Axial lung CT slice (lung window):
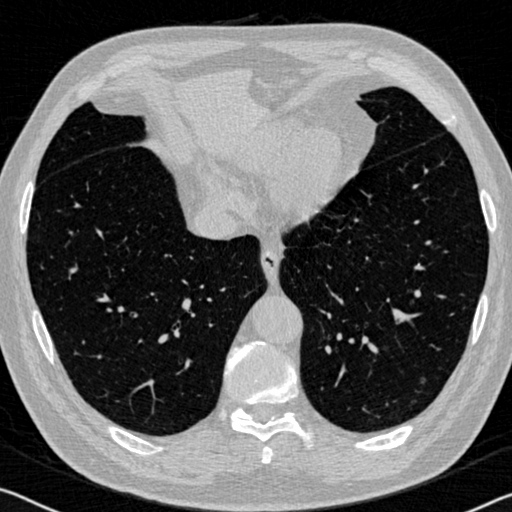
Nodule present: no